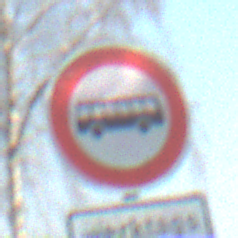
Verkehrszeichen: VerbotKraftomnibusse
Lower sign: ZeitangabenMitBeschraenkungAufWochentage7
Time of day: MorningAfternoon
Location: Outdoor (Suburban)
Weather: PartlyCloudy
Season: NotSpecified
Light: Natural